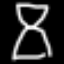
Label: hourglass